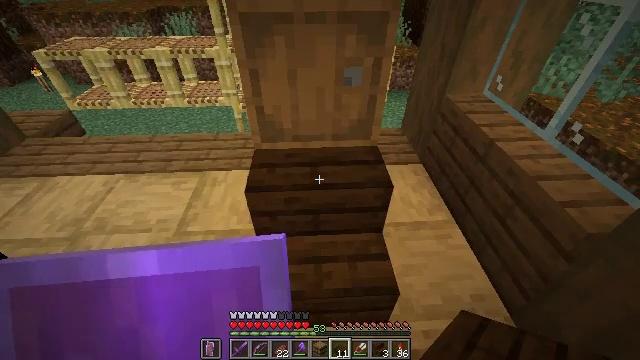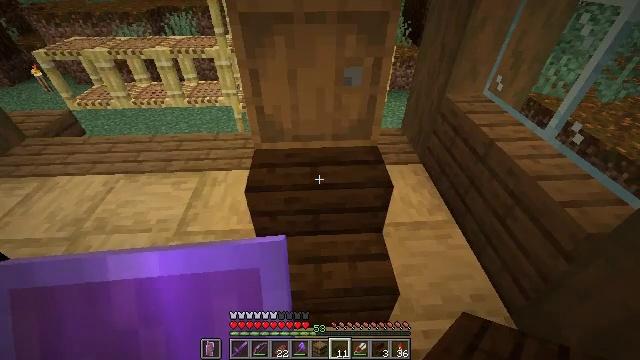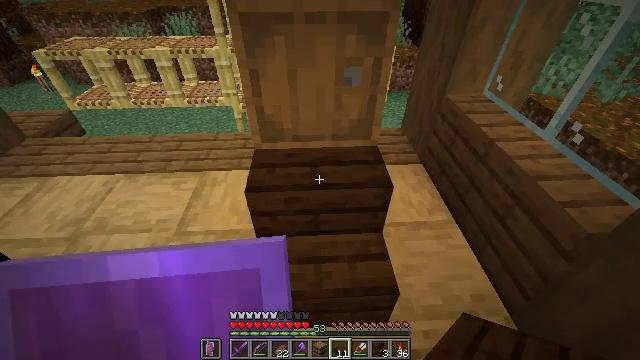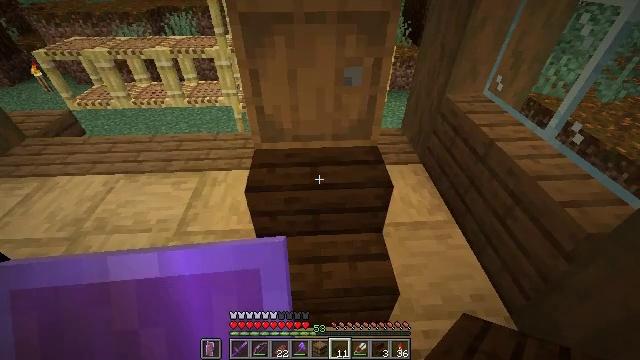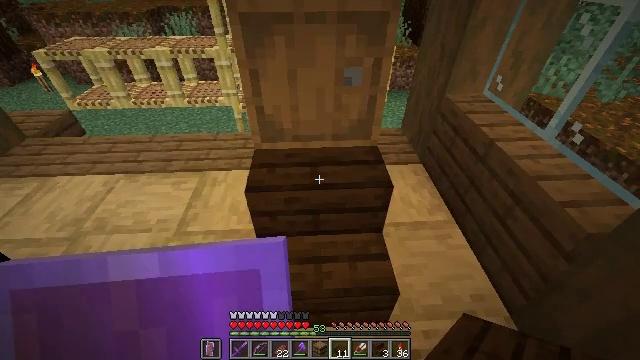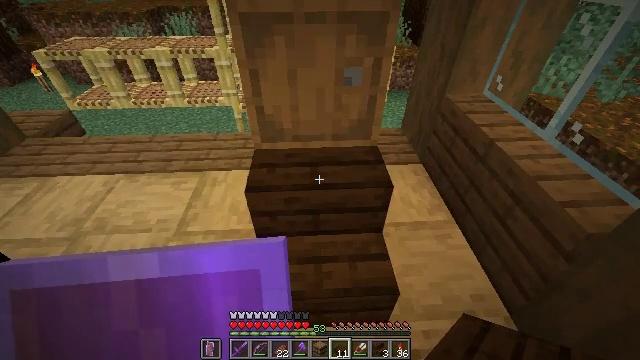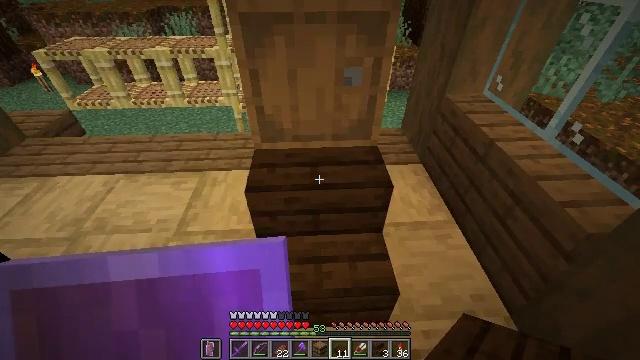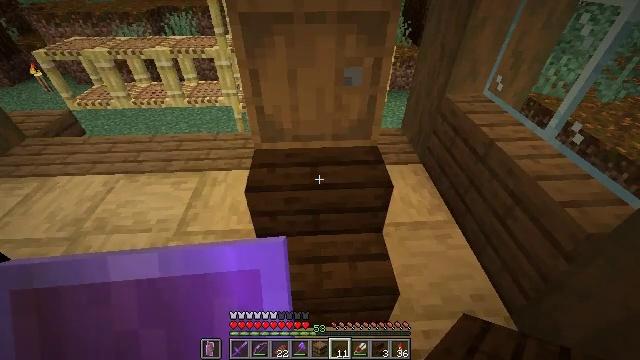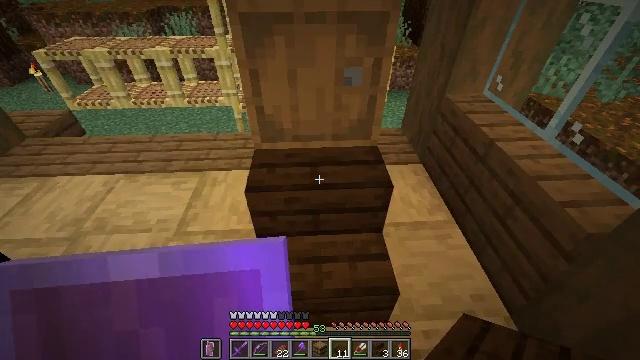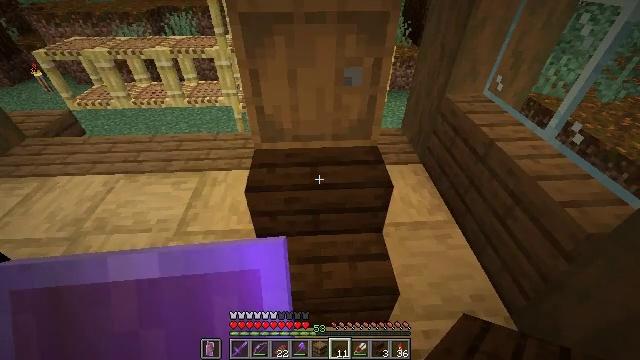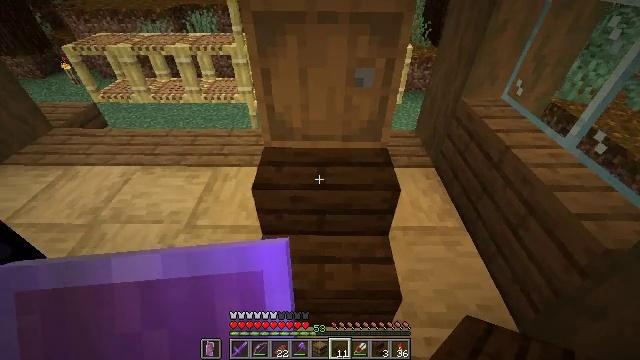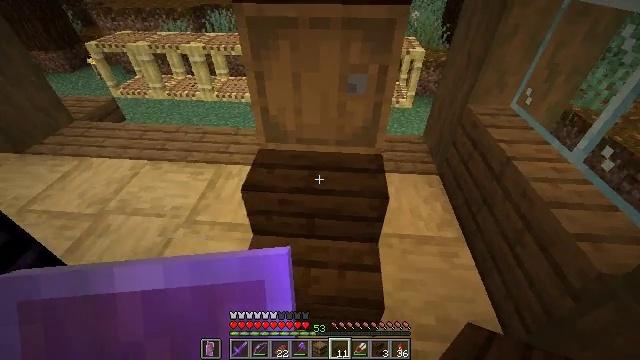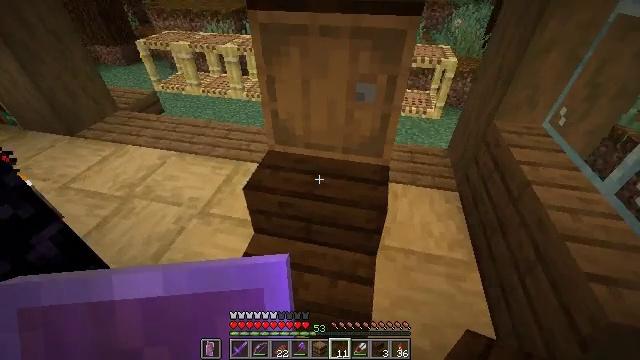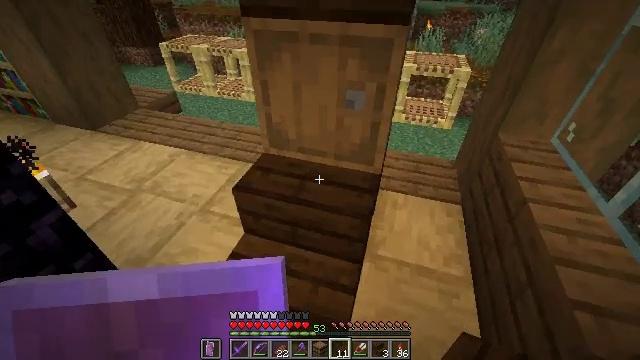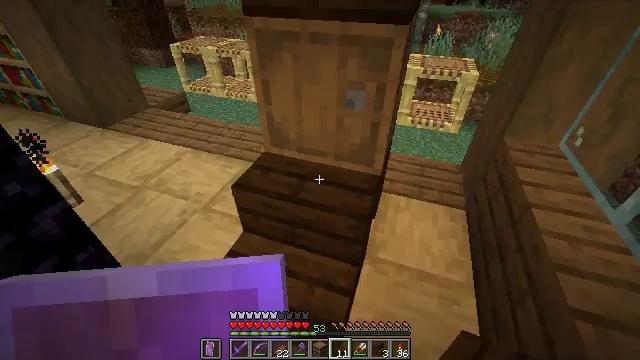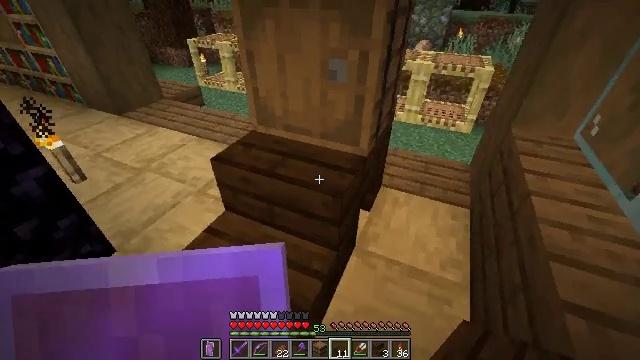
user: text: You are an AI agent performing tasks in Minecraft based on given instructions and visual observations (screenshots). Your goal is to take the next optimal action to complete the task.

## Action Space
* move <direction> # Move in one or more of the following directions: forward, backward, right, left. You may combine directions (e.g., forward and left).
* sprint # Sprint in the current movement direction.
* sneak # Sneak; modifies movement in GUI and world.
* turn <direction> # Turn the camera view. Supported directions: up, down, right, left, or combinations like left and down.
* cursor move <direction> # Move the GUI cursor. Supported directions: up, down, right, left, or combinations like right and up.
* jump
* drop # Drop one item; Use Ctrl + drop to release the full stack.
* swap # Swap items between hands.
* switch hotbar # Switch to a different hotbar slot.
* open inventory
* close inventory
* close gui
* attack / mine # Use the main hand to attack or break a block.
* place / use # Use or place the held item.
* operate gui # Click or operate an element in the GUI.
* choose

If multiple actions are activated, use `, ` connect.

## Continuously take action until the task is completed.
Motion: motion action
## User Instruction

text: Attack the dark oak stairs to gather the materials.
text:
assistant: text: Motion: no_op
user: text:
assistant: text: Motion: no_op
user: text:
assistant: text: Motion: no_op
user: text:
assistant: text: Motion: no_op
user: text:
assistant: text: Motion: no_op
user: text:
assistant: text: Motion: no_op
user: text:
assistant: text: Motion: no_op
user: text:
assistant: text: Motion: no_op
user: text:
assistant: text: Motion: no_op
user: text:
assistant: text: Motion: move right, turn left
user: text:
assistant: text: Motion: move right, turn left
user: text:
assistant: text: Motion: move right, turn left
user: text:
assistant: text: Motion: move right, turn left and up
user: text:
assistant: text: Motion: move right, turn left
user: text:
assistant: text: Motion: move right, turn left and up
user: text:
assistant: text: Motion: move right, turn left and up
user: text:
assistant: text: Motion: no_op
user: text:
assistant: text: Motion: no_op
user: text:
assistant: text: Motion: no_op
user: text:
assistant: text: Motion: no_op
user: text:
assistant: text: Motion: no_op
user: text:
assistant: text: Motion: no_op
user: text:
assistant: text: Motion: no_op
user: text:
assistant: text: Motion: no_op
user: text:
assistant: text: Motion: turn left and up
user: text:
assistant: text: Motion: turn left and up
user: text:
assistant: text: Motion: no_op
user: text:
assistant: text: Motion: no_op
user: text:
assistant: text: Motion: no_op
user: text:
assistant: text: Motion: no_op